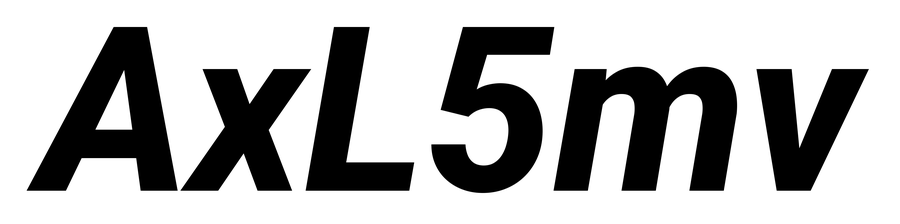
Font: Roboto-Italic_ExtraBold_Italic